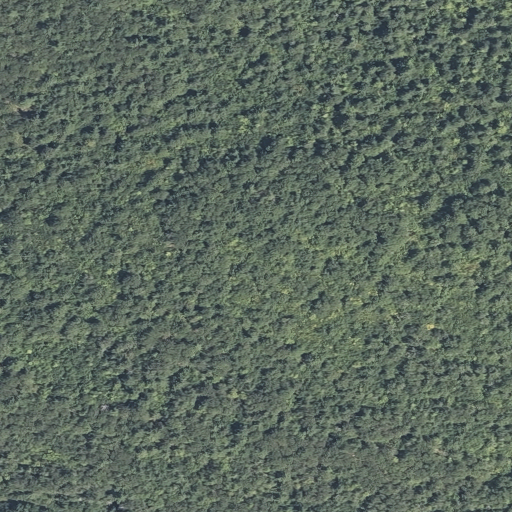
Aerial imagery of mountain in Maine named Tucker Branch Mountain containing mixed forest, deciduous forest, evergreen forest, and woody wetlands